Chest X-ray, AP view. Patient: 46 years old, sex M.
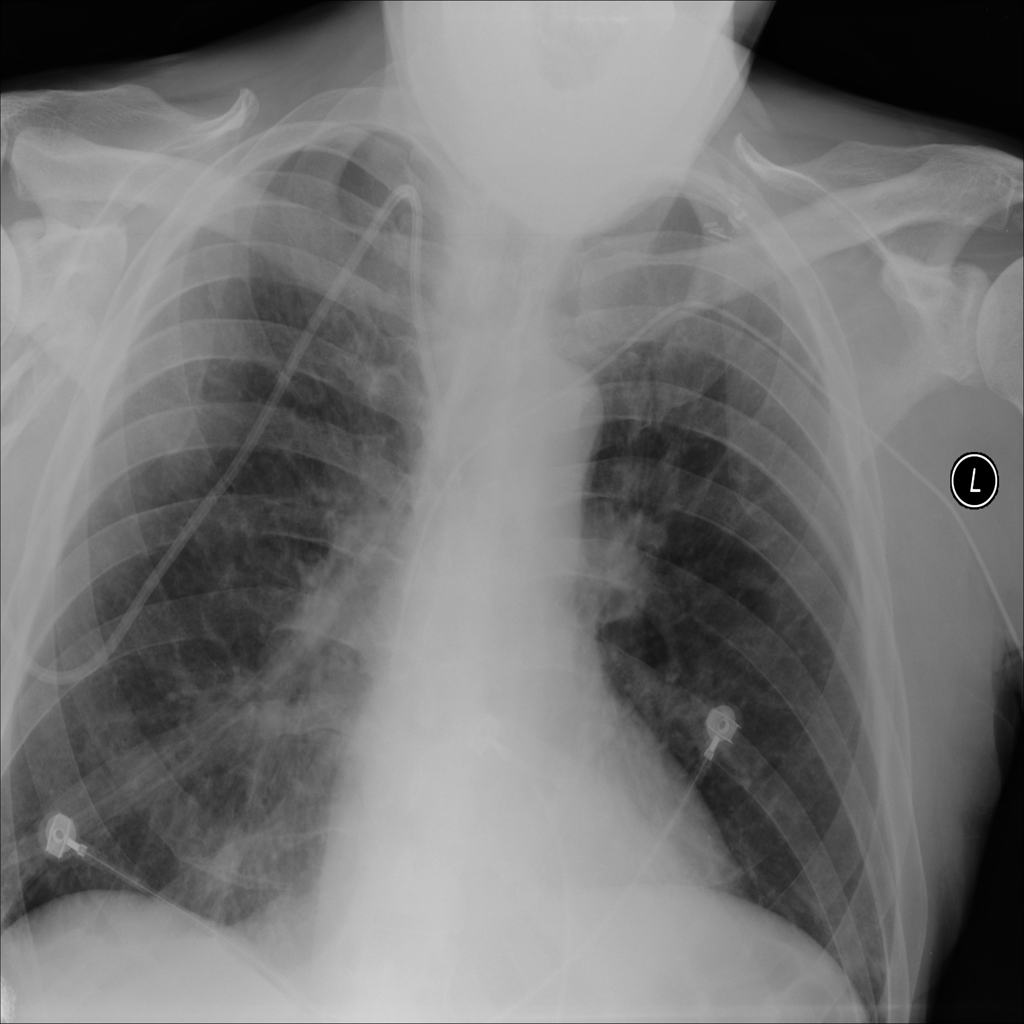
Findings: No Finding